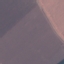
Label: AnnualCrop